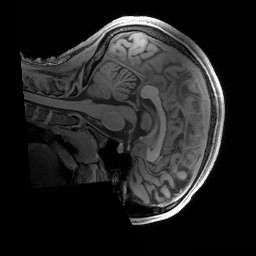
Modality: T1w
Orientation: sagittal